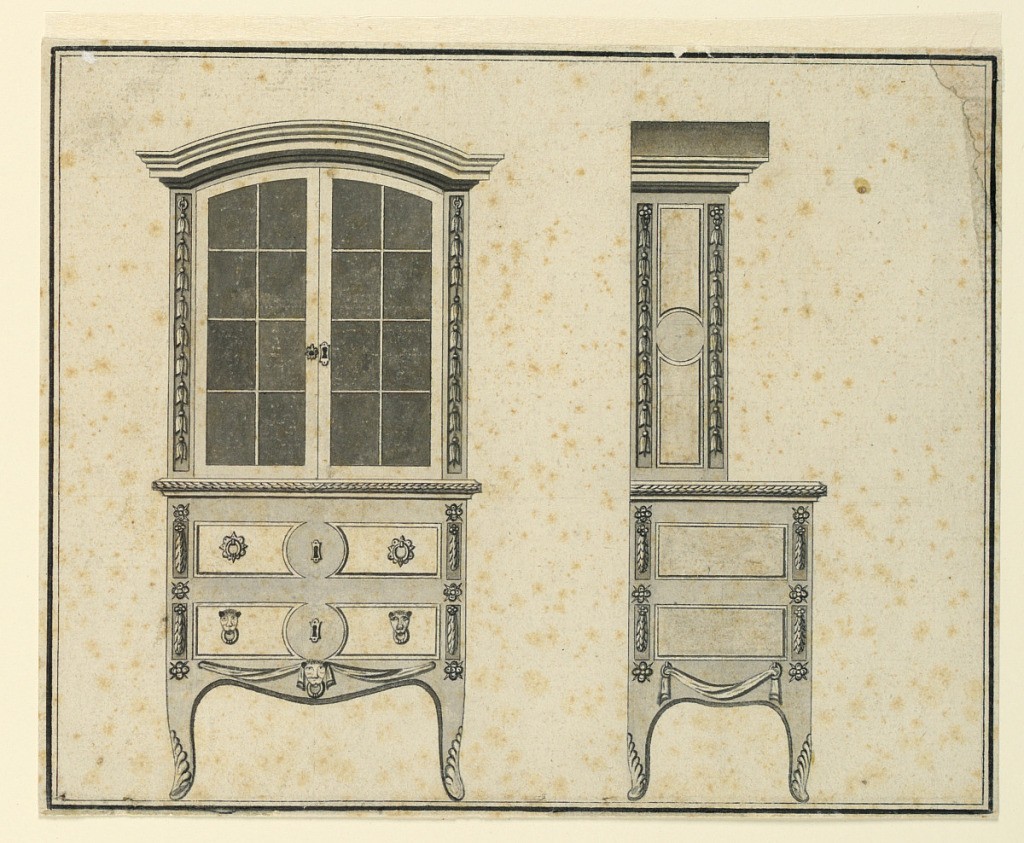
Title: Design for a Cabinet
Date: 1775
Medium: Pen and ink, brush and grey washes on paper
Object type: Drawing
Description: Front elevation, left, and side elevations, right, of a cabinet in two sections. Above, a cupboard with glass doors and two drawers below.